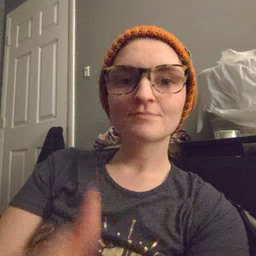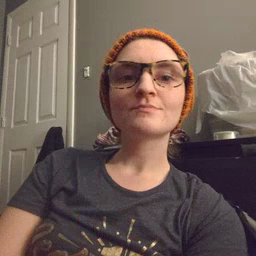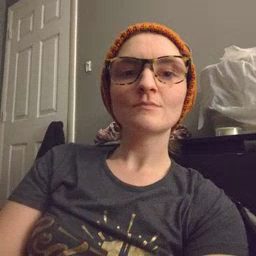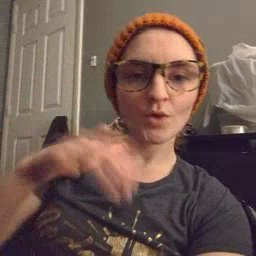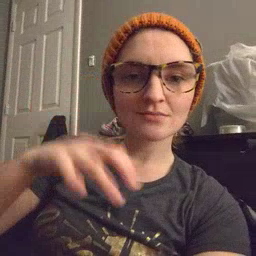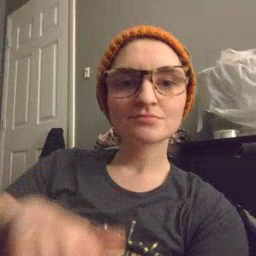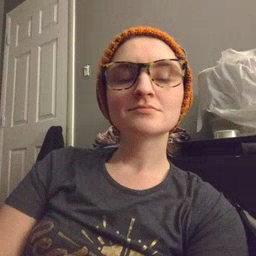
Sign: rain